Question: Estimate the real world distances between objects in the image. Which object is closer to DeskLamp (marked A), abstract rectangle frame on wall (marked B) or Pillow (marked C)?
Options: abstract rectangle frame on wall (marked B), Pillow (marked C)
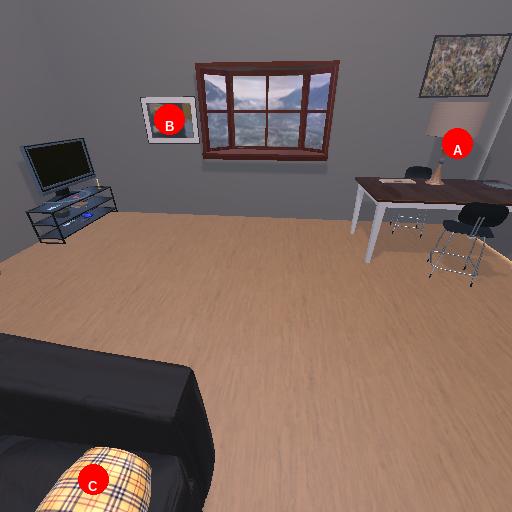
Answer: abstract rectangle frame on wall (marked B)